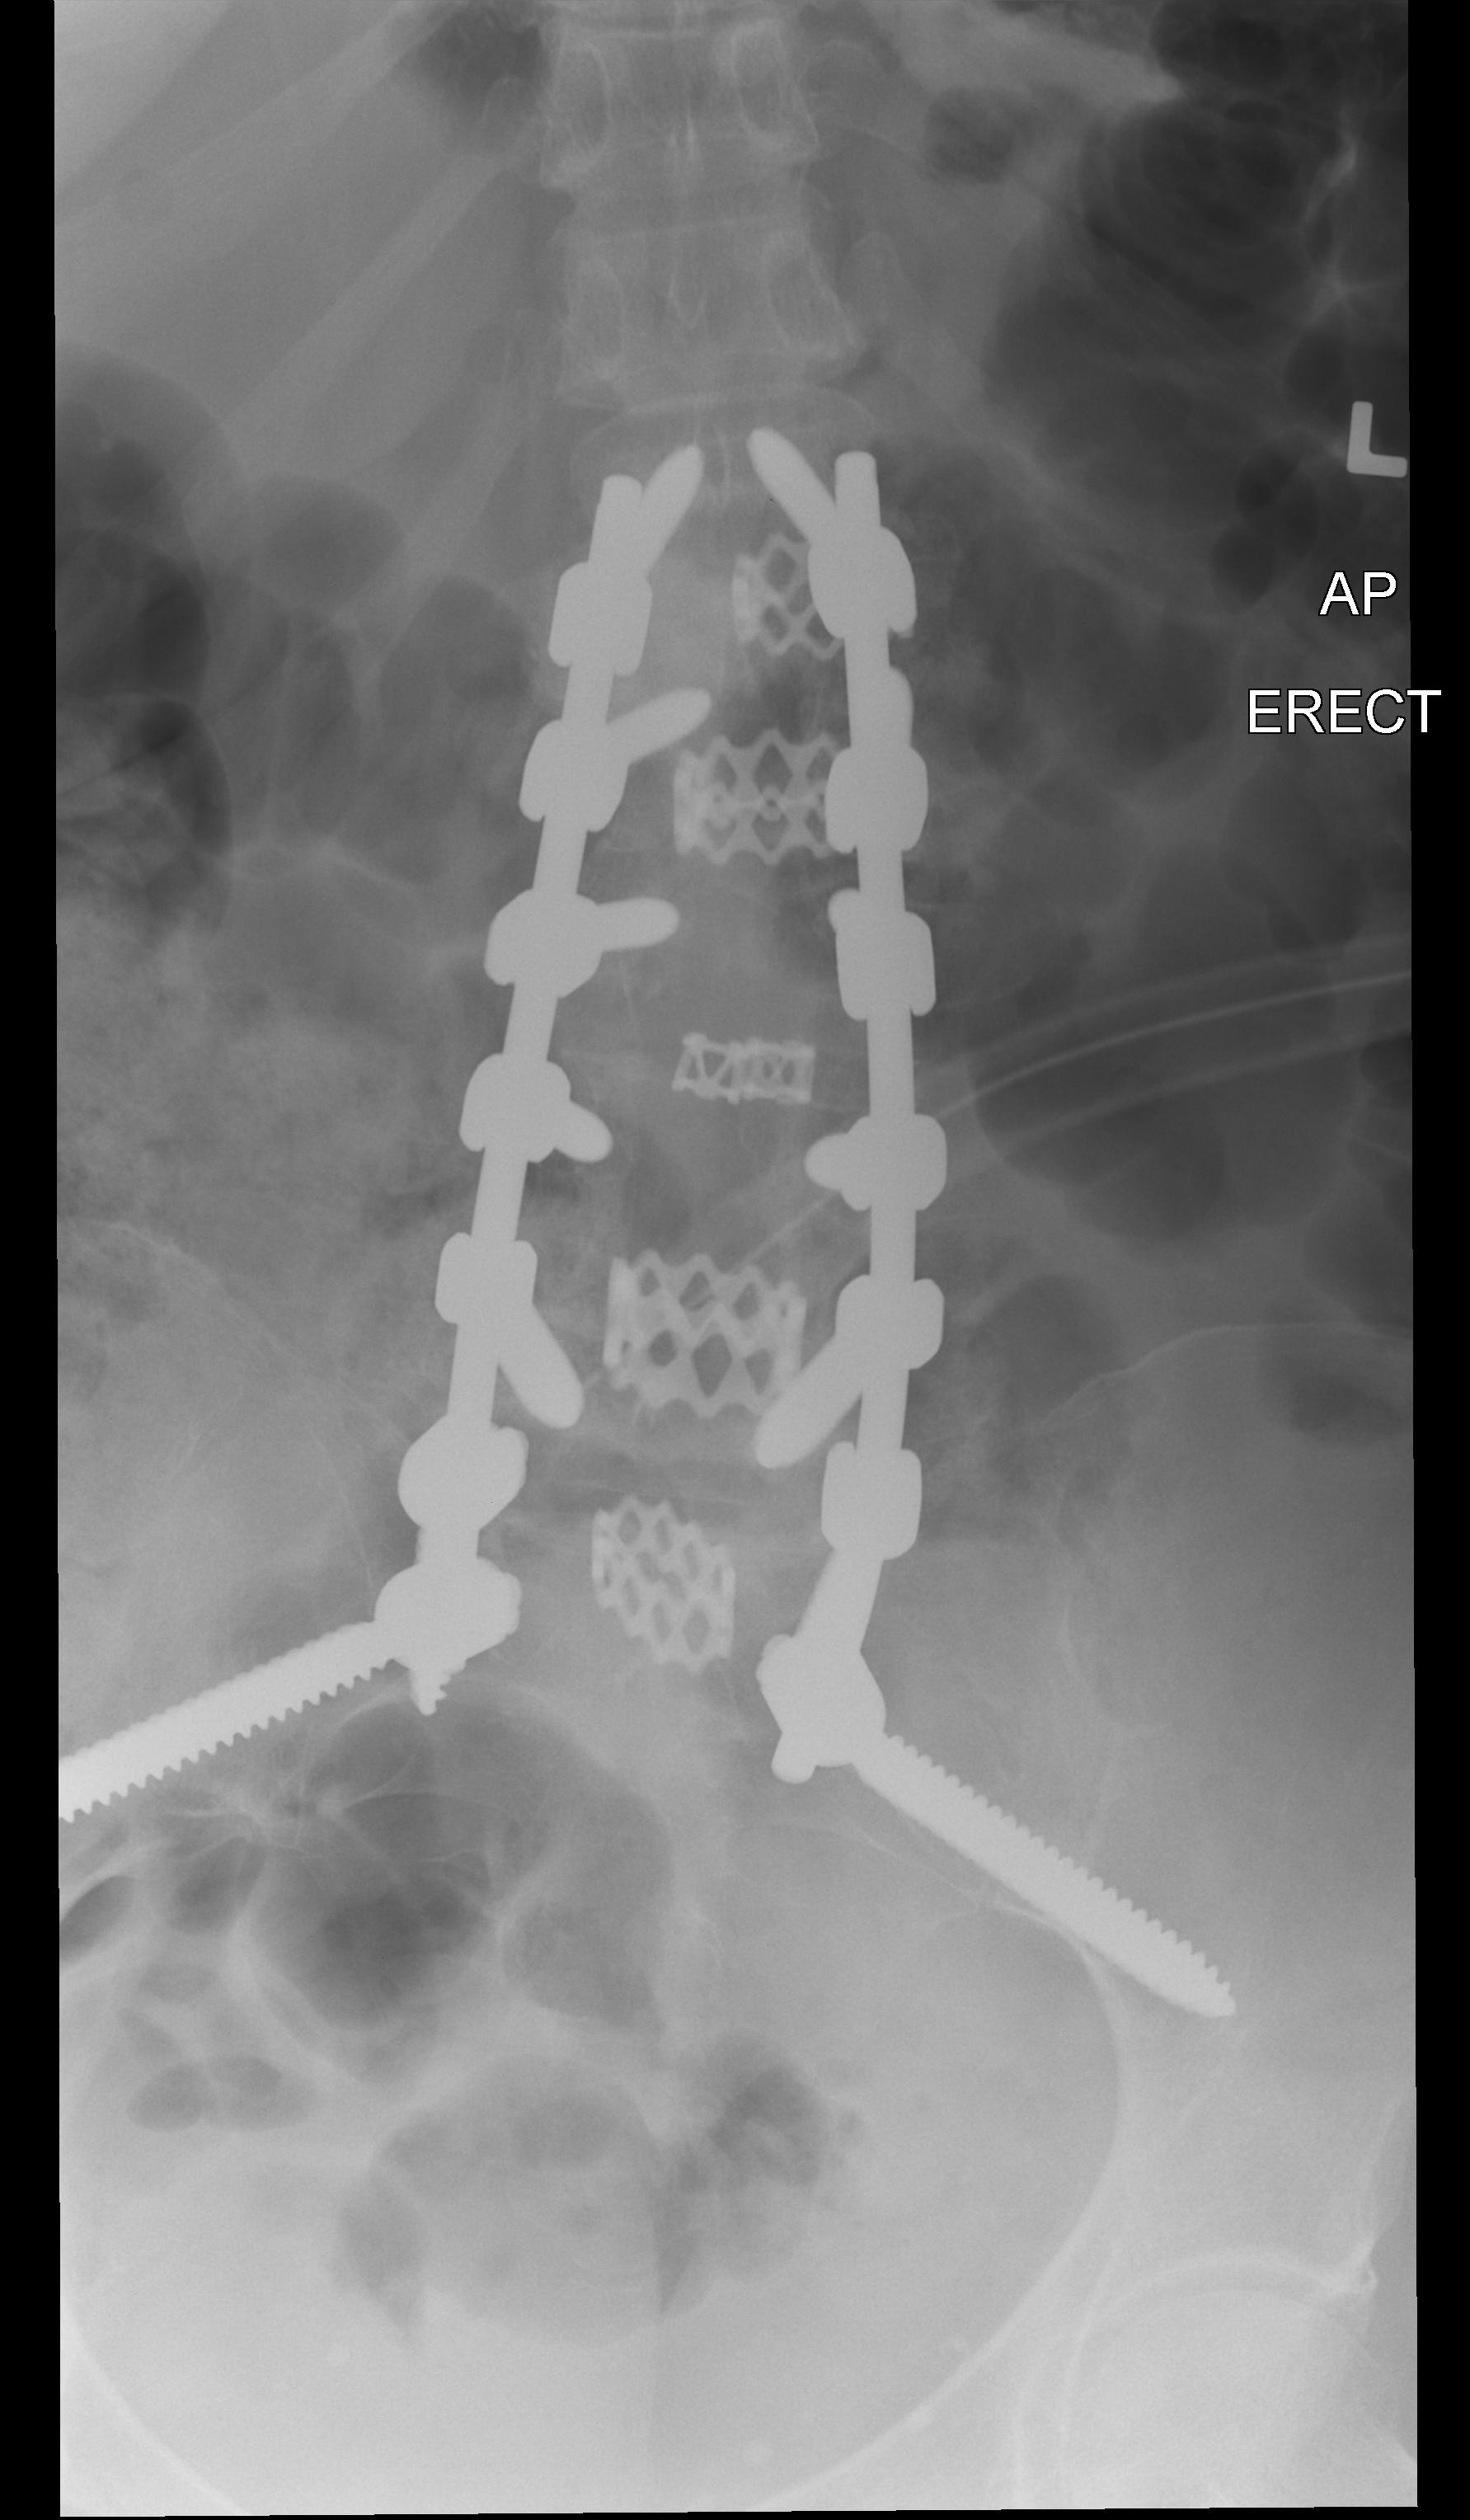
View: AP
Implant manufacturer: Depuy expedium (Synthes)